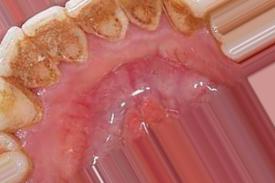
Condition: Tooth Discoloration